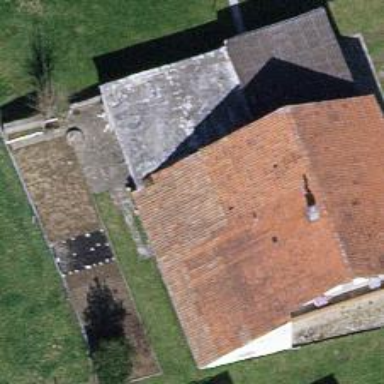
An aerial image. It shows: Building with ridged roof.